Question: I'm currently working on a userscript/extension for Chrome and am trying to pull in some JSON data from "some website". This was my approach:
'''
$.get( "http://cloud.hartwig-at.de/~oliver/superuser.json",
function( data ) { console.log( data ); }
);
'''
Of course, that leads to the following error:
> XMLHttpRequest cannot load <URL> is not allowed by Access-Control-Allow-Origin.
I was able to resolve that after reading <URL>. So, this is the next version:
'''
$.get( "http://cloud.hartwig-at.de/~oliver/superuser.json",
function( data ) { console.log( data ); },
"jsonp"
);
'''
Sadly, that results in another error:
> Uncaught SyntaxError: Unexpected token : (superuser.json:2)
There's also a warning telling me "Resource interpreted as Script but transferred with MIME type text/plain:" which already gave me an idea what the trouble could be. (And more details were provided through <URL>
Apparently, <URL>.
Okay, So I quickly added <URL>
The MIME type looks fine though:

Now I'm somewhat out of ideas. The content of the '.json' file validates fine on <URL>
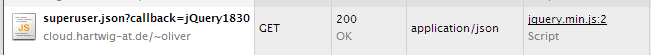
Answer: You can't use JSONP on a request unless the server supports it. The way JSONP calls work is that you pass a 'callback=something' parameter along with the request and the server encapsulates the JSON with 'something()' so that it can be loaded by your browser by calling 'something' when the script is accessed.
Another way to get it to work is to configure that server to set the CORS headers correctly, if you own the domain.
If you don't have access to the server, consider <URL>, which doesn't require me to set anything up myself. Below is coffeescript code that does that:
'''
uri = "http://cloud.hartwig-at.de/~oliver/superuser.json"
jqxhr = $.getJSON "http://query.yahooapis.com/v1/public/yql?q=select%20*%20from%20html%20where%20url%3D%22" + encodeURIComponent(uri) + "%22&format=json&callback=?"
jqxhr.success (yql) ->
unless yql.query.results
alert("Failed to get stuff")
return
json = $.parseJSON(yql.query.results.body.p)
# do stuff with json
'''
And in the form of javascript using <URL>:
'''
uri = "http://cloud.hartwig-at.de/~oliver/superuser.json";
jqxhr = $.getJSON("http://query.yahooapis.com/v1/public/yql?q=select%20*%20from%20html%20where%20url%3D%22"
+ encodeURIComponent(uri) + "%22&format=json&callback=?");
jqxhr.success(function(yql) {
var json;
if (!yql.query.results) {
alert("Failed to get stuff");
return;
}
json = $.parseJSON(yql.query.results.body.p);
// do stuff with json
});
'''